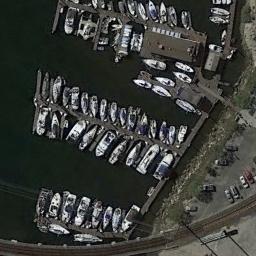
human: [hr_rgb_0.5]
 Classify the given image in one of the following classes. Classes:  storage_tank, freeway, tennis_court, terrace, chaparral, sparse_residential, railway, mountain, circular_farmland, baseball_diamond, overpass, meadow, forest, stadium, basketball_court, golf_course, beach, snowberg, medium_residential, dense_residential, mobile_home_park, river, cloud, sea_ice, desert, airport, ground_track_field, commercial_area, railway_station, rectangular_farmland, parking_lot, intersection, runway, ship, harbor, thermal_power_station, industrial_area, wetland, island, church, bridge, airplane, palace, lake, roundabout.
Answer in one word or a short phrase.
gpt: harbor